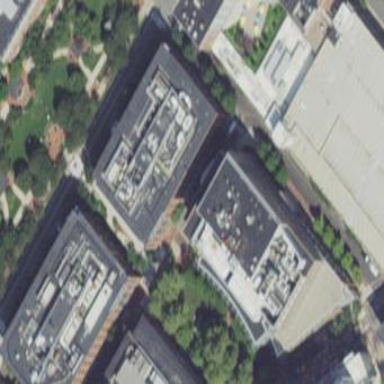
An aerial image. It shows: Office building.